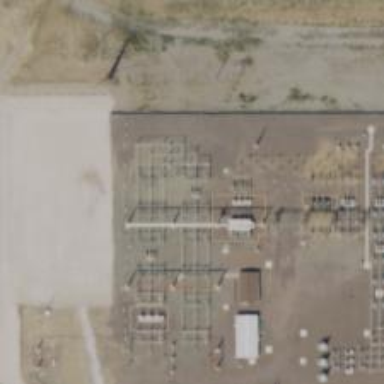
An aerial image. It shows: Switch used for power control.